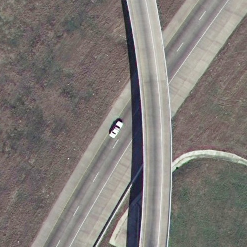
Label: overpass